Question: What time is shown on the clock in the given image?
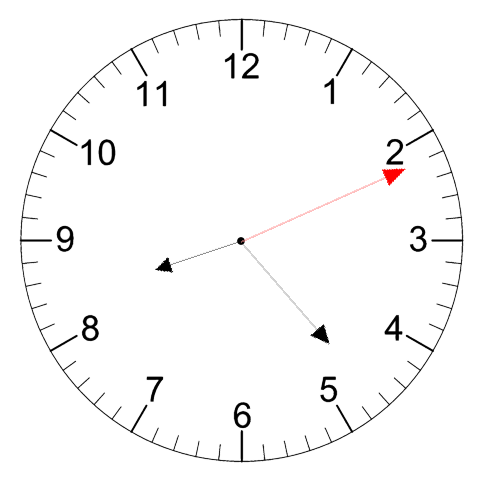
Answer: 08:23:11